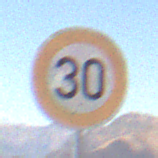
Verkehrszeichen: Geschwindigkeit30
Umgebung: Outdoor, Nature
Tageszeit: Midday
Wetter: Clear
Licht: Natural
Jahreszeit: NotSpecified
Kontrast: HighContrast